Question: I have a table which consists of 2 columns. The first column contains only an image whose width is fixed. The second column contains a text which can be very short or too long to fit in one line.
I want the table to fill the screen completely but not exceed it. The text can be divided into multiple lines if needed. Also, both columns should have some padding.
I was recommended to use weight 0 for the first column and weight 1 for the second column.
The first row of my table is:
'''
<?xml version="1.0" encoding="utf-8"?>
<TableLayout xmlns:android="http://schemas.android.com/apk/res/android"
android:id="@+id/rlMapDetail"
android:layout_width="match_parent"
android:layout_height="wrap_content"
android:background="@color/white"
>
<TableRow>
<ImageView
android:id="@+id/imgAddress"
android:layout_width="40dp"
android:layout_height="wrap_content"
android:layout_gravity="center"
android:src="@drawable/map_address_detail"
android:layout_weight="0"
android:padding="5dp"
/>
<TextView
android:id="@+id/txtAddress"
android:textColor="@color/black_gray"
android:layout_width="wrap_content"
android:layout_height="wrap_content"
android:layout_gravity="center|left"
android:singleLine="false"
android:inputType="textMultiLine"
android:layout_weight="1"
android:padding="5dp"
android:text="Lorem ipsum dolor sit amet, consectetur adipiscing elit, sed do eiusmod tempor incididunt ut labore et dolore magna aliqua. Ut enim ad minim veniam, quis nostrud exercitation ullamco laboris nisi ut aliquip ex ea commodo consequat. Duis aute irure dolor in reprehenderit in voluptate velit esse cillum dolore eu fugiat nulla pariatur. Excepteur sint occaecat cupidatat non proident, sunt in culpa qui officia deserunt mollit anim id est laborum."
/>
</TableRow>
'''
The total width of the TableLayout exceeds the screen size, thus I have problem with following rows of the table.

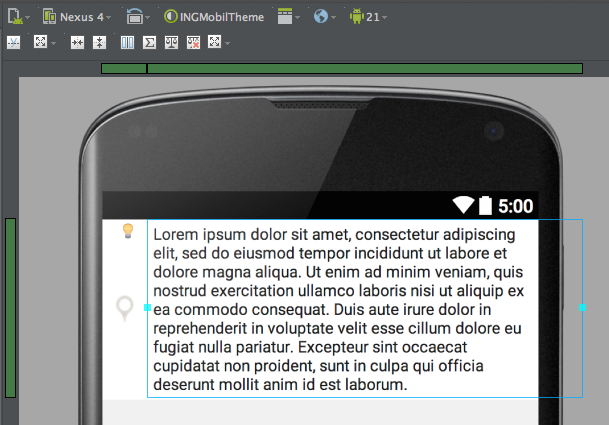
Answer: I finally found the solution to this problem was adding:
'''
android:stretchColumns="1"
android:shrinkColumns="1"
'''
to the 'TableLayout'